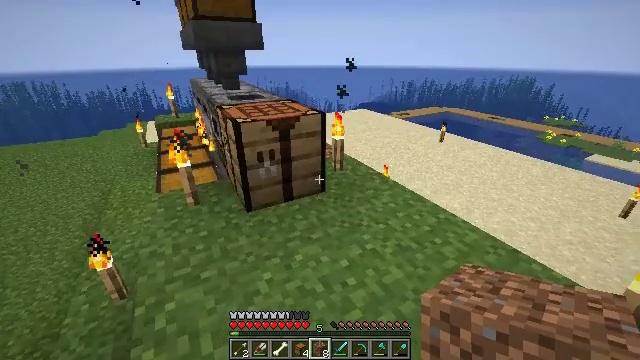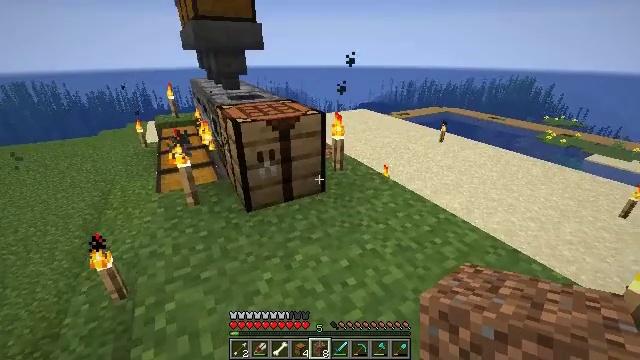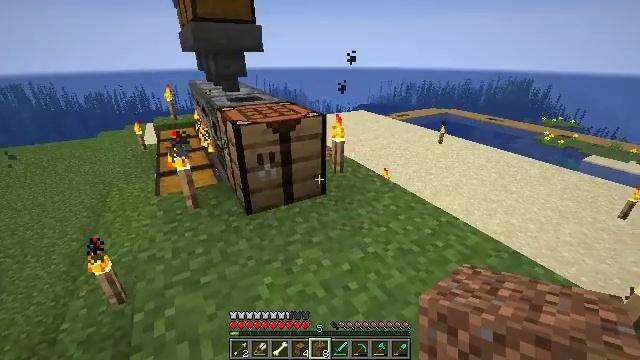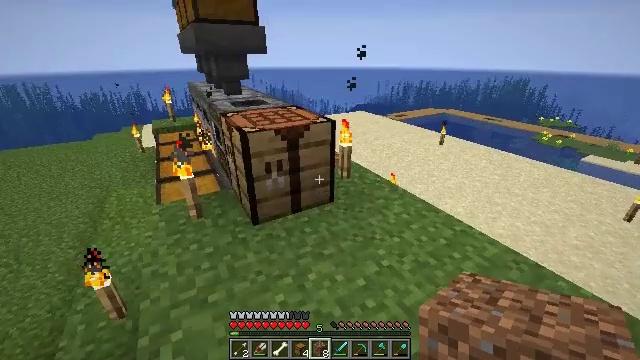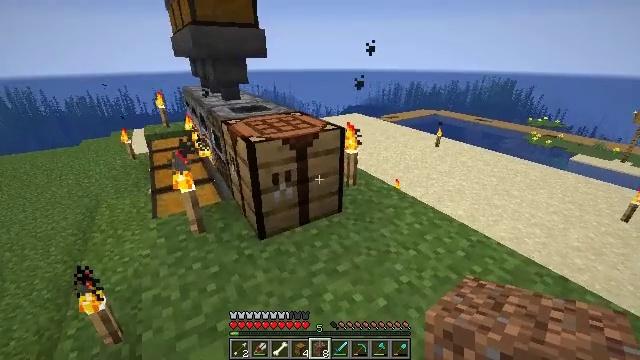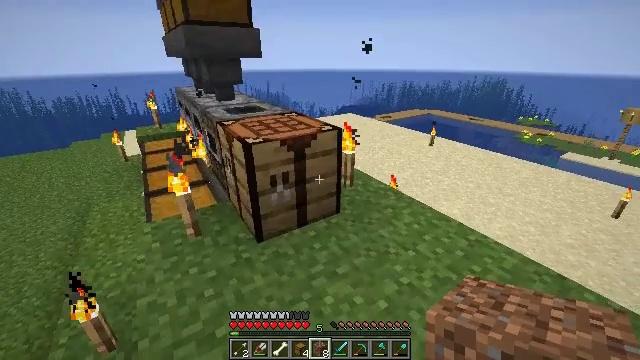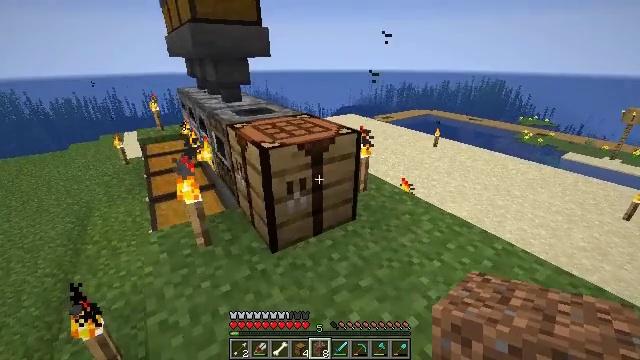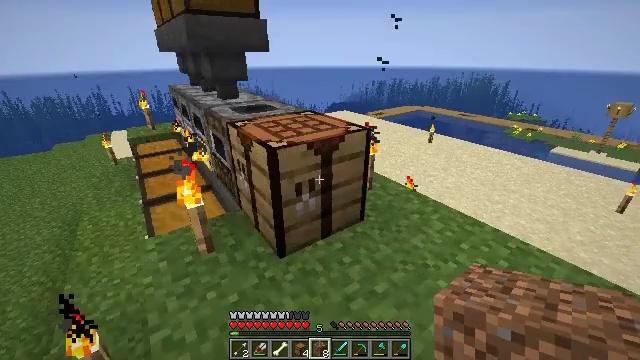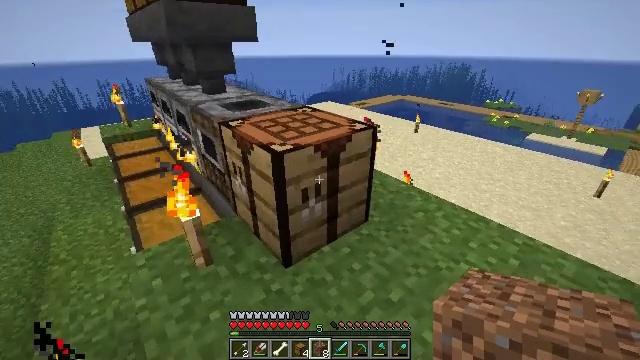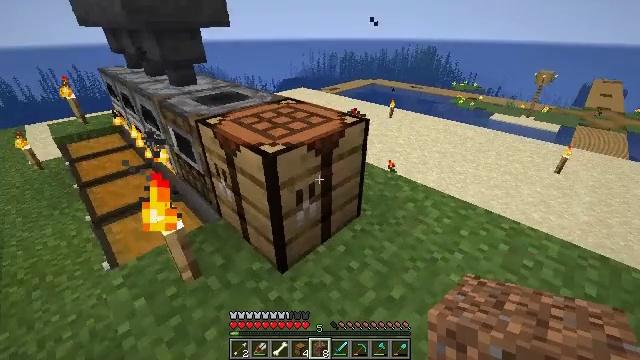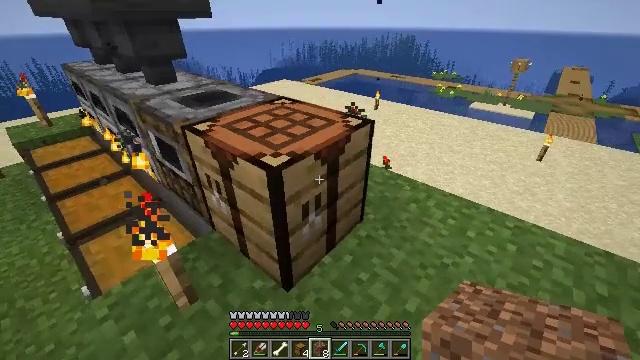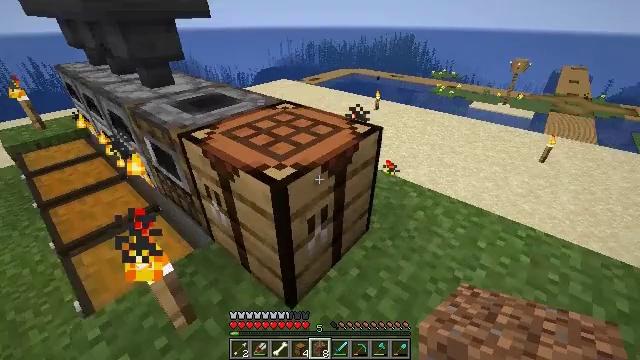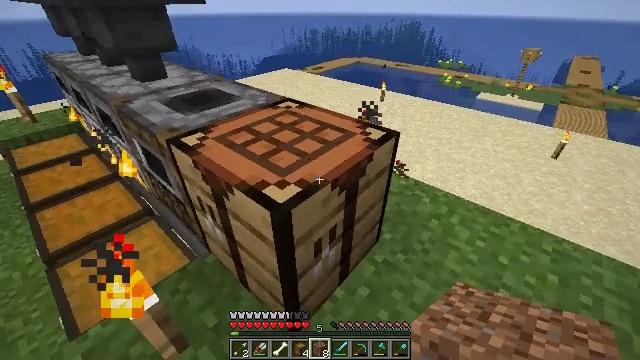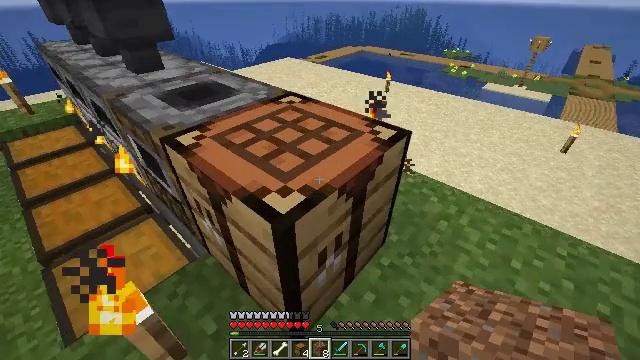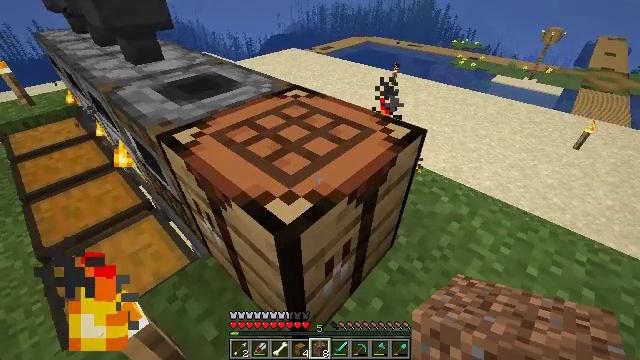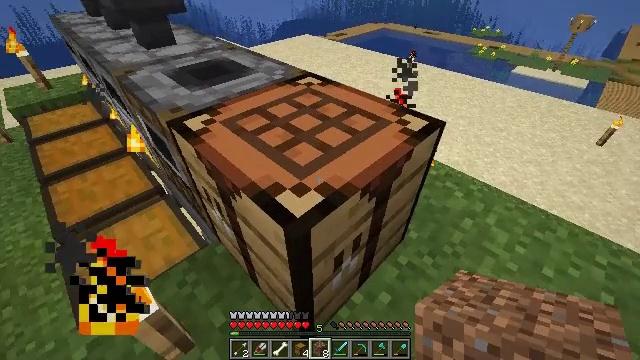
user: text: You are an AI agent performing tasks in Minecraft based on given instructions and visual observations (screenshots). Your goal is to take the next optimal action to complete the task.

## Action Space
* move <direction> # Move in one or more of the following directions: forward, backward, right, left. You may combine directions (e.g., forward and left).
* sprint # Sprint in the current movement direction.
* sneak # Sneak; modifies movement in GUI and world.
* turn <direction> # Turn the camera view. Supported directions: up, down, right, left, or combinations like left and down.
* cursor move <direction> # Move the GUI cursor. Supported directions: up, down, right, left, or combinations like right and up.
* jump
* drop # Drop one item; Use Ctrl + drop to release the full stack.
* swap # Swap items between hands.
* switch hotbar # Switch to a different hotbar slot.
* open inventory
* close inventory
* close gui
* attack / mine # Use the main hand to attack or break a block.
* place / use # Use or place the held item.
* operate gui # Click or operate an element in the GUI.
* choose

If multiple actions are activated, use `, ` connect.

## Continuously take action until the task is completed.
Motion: motion action
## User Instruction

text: Recycle the crafting table.
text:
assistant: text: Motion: no_op
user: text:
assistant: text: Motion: move forward and move left
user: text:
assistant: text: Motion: move forward and move left
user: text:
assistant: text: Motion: move forward and move left, turn right
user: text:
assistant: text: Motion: move forward and move left, turn right
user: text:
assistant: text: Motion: move forward and move left
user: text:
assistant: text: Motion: move forward and move left, turn right
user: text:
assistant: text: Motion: move forward and move left, turn right and down
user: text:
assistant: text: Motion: move forward and move left, turn right and down
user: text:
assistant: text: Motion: move forward, turn right and down
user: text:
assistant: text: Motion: move forward
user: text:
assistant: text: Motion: move forward, turn down
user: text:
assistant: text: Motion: turn down
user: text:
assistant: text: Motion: turn left and down
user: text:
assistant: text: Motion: turn left and down
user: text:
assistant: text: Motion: turn left and down
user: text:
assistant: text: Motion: no_op
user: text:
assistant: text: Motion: no_op
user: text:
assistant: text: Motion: no_op
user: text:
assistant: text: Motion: no_op
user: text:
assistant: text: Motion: no_op
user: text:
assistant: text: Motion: no_op
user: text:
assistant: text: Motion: no_op
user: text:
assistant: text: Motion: no_op
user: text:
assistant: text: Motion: no_op
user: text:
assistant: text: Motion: no_op
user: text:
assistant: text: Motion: no_op
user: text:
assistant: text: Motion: no_op
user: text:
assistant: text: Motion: no_op
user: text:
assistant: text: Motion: no_op